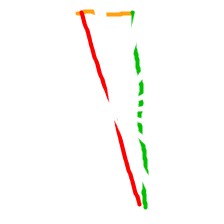
Shape: triangle